Question: I'm kind of basic Excel user, so perhaps mi question is stupid but I'm really lost. So, I'm looking the way of generate a report in Excel by simply pasting a CSV content in a page inside a SpreadSheet.
The graph uses certain columns to get data and I need a way to select the column, from the first cell after header to last cell with content. I know I can do this manually but the main need here is to automatise the task. Just by pasting the new CSV info, the rest of pages on report (graphs) update automatically.
The real use is for Social Media, Analytics and Email Marketing stats.
Hope somebody can help me.

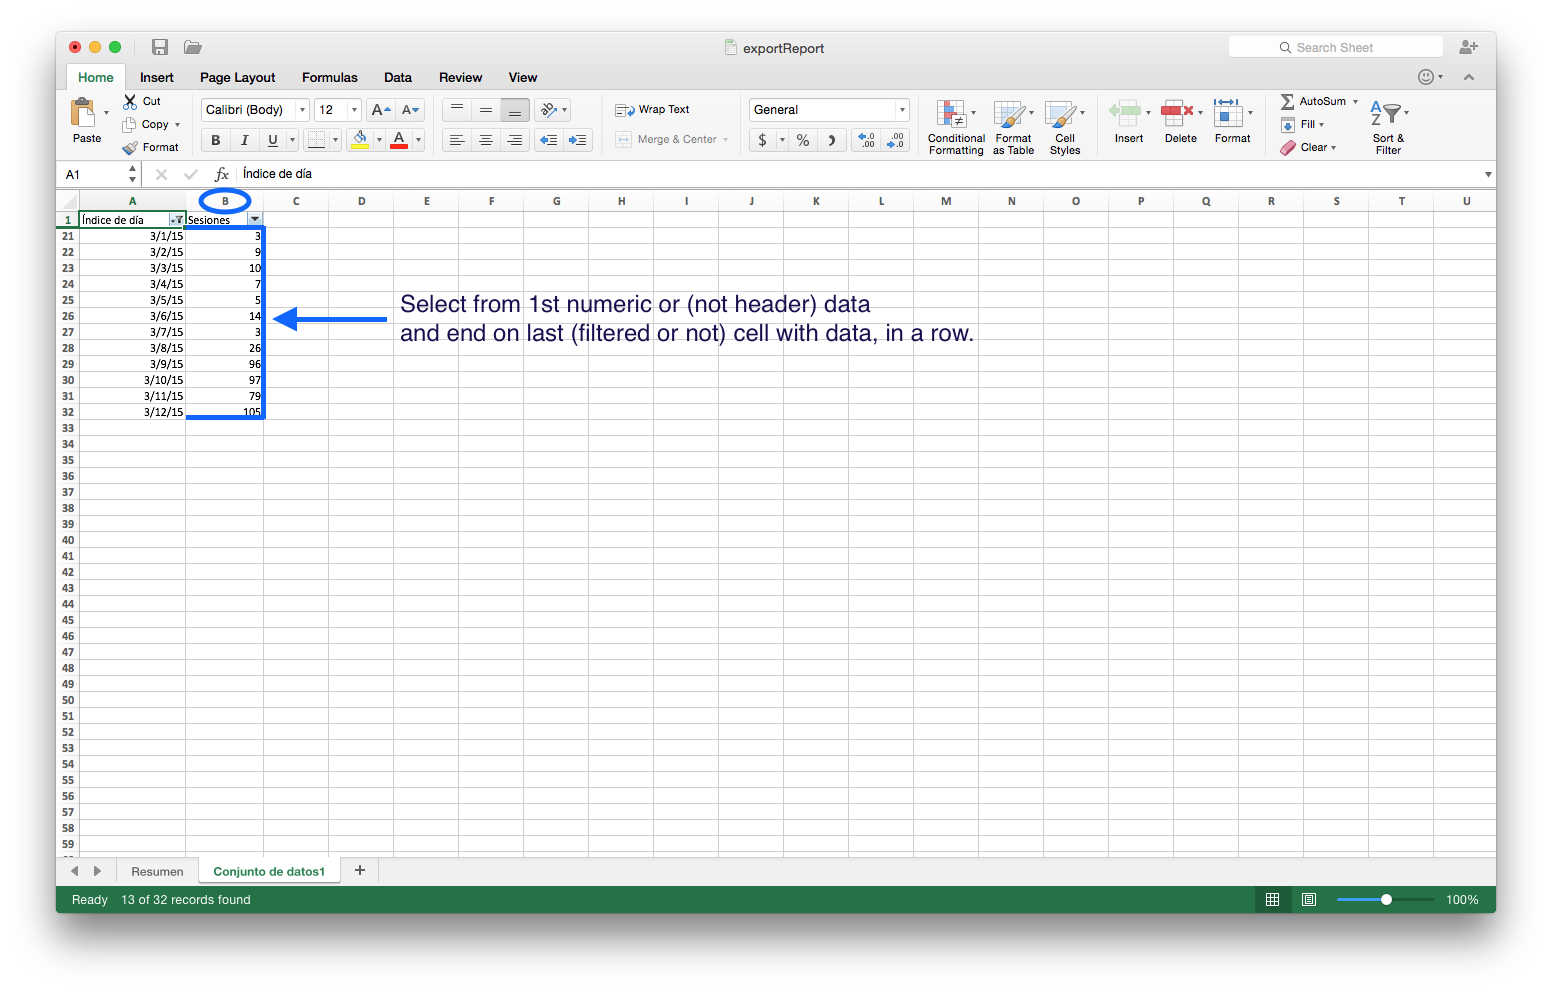
Answer: This question was answered extensively on this stack question: <URL> Hope one of the many approaches shown will fit your needs. Cheers,